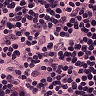
Metastatic tissue present: no